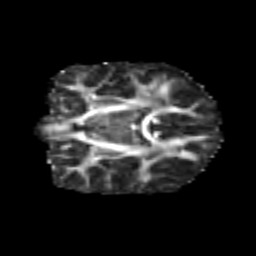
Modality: FA
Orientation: coronal
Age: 7
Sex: male
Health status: healthy